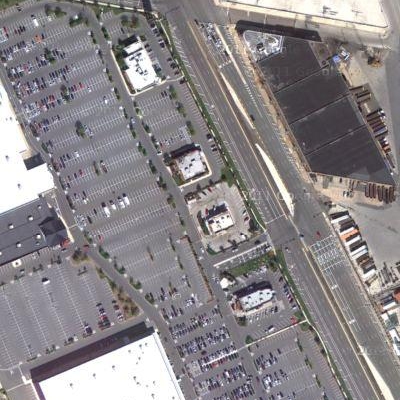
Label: Parking